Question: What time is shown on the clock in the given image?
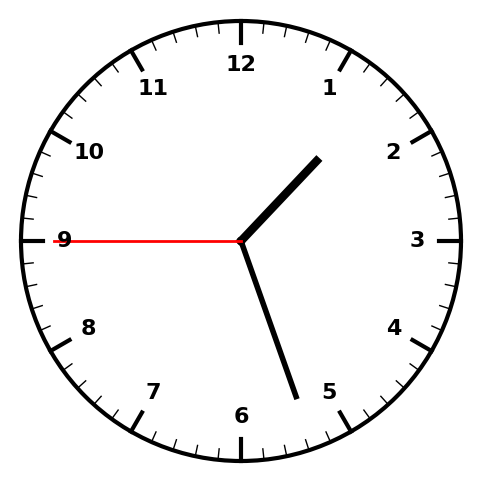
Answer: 01:26:45